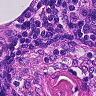
Metastatic tissue present: no